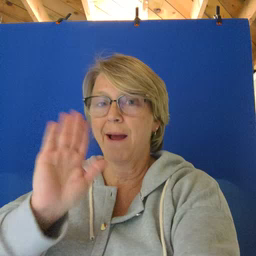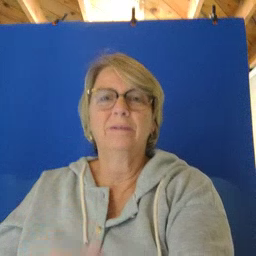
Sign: bye